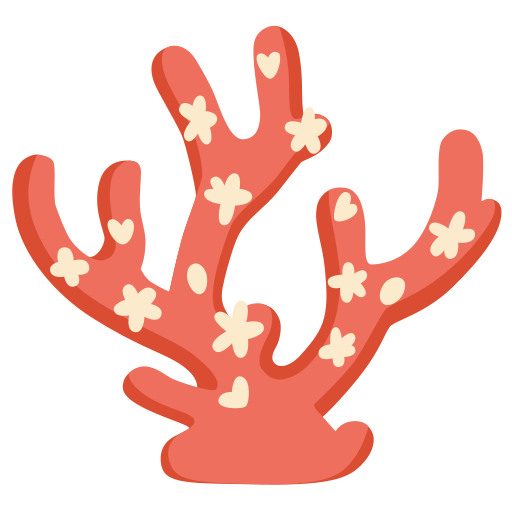
Emoji: 🪸